Question: I started using BeautifulSoup as alecxe mentioned below, but now I receive a seemingly random range of results. Sometimes it returns 23, most of the time 42 and sometimes 87. If I re-scape the same page I don't get the same results. 95% of the time it retrieves 42 items...
Anybody have an idea what's going on?

I used similar code to Alecxe's seen here but I beleive both have the same issue
'''
def parse(self, response):
data = json.loads(response.body)['results_html']
soup = BeautifulSoup(data, "lxml")
prices = [float(price.strip(r"
").replace('$','').split(" ")[0])
for price in soup.find_all(text=re.compile(r"USD"))]
'''
Part of my code can be seen here: <URL>
(Previous)
'''
from scrapy import Request, Spider
from scrapy.selector import Selector
from idem.items import IdemItem
URL = 'http://steamcommunity.com/market/search/render/?query=&start={page}&count=100' # Note, this is pre-formatted HTML
class MySpider(Spider):
handle_httpstatus = 200
name = "postings"
def start_requests(self):
index = 0
while True:
yield Request(URL.format(page=index))
index +=100
if index >= 200: break
def parse(self,response):
sel = Selector(response)
items = []
item = IdemItem()
item["price"] = sel.xpath("//text()[contains(.,'$')]").extract()
item["supply"] = sel.xpath("//span[@class[contains(.,'market_listing_num')]]/text()").extract()
item["_id"] = sel.xpath("//span[@class[contains(.,'market_listing_item_name')]]/text()[1]").extract()
for price, supply, _id in zip(item["price"], item["supply"], item["_id"]):
item = IdemItem()
item["price"] = float(price.strip(r"
").replace('$',''))
item["supply"] = int(supply.strip(r"
").replace(',',''))
item["_id"] = _id.strip(r"
").replace(r'u2605','').decode('unicode-escape')
items.append(item)
return items
'''
I can pull all the data if I change count=19 and index +=19, but I'd rather just scrape all 100 listings at the same time!
Here's the shell result after scraping:
'''
'downloader/request_count': 2,
'downloader/request_method_count/GET': 2,
'downloader/response_bytes': 31456,
'downloader/response_count': 2,
'downloader/response_status_count/200': 2,
'finish_reason': 'finished',
'finish_time': datetime.datetime(2015, 4, 10, 16, 13, 46, 409000),
'item_scraped_count': 38, #-----(19 results x 2 pages)-------#
'log_count/DEBUG': 80,
'log_count/INFO': 7,
'response_received_count': 2,
'scheduler/dequeued': 2,
'scheduler/dequeued/memory': 2,
'scheduler/enqueued': 2,
'scheduler/enqueued/memory': 2,
'start_time': datetime.datetime(2015, 4, 10, 16, 13, 44, 808000)}
'''
Really any suggestion would be helpful!
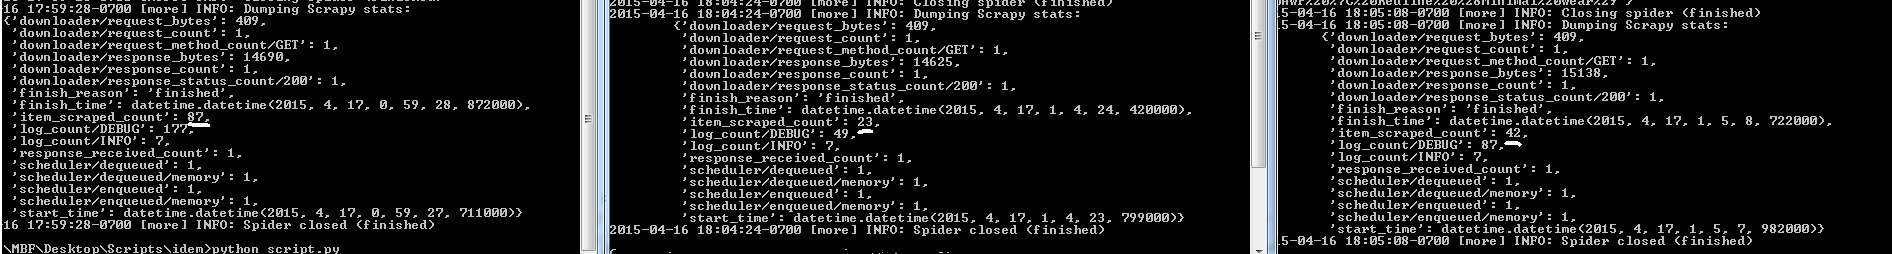
Answer: Here is what is worked for me (requires <URL>:
'''
def parse(self, response):
data = json.loads(response.body)['results_html']
soup = BeautifulSoup(data, "lxml")
prices = [float(price.strip(r"
").replace('$','').split(" ")[0])
for price in soup.find_all(text=re.compile(r"USD"))]
'''
Prices would be a list like this:
'''
[0.08, 0.08, 0.04, 0.08, 0.05, 0.11, 0.08, 0.03, 0.06, 0.07, 0.06, 0.06, 0.11, 0.07, 0.08, 0.08, 0.07, 0.07, 0.08, 0.08, 0.12, 0.08, 0.07, 0.11, .
...
0.04, 0.11, 0.04, 0.04, 0.04, 0.06, 0.04, 0.09, 0.06, 0.12, 0.04, 0.06, 0.07, 0.04, 0.05, 0.04]
'''
FYI, I've tried different location techniques, but haven't made it work with 'Scrapy'-only.